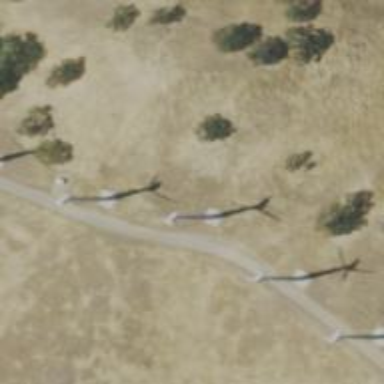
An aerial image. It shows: Wind generator using wind turbines manufactured by Vestas.